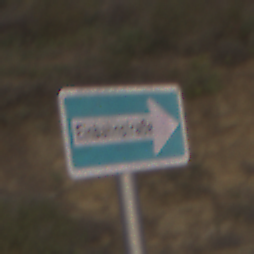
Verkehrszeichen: EinbahnstrasseRechtsweisend
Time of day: Dawn
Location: Outdoor (RoadRail)
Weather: Clear
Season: NotSpecified
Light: Natural